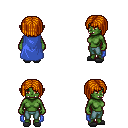
a pixel art fantasy rpg character, female body template, orc, green skin, blue cape, teal pants, dark blonde pageboy hairstyle, gray slippers, four views (front, back, left, right), 2x2 character sprite sheet, small pixel art, hard edges, no anti-aliasing